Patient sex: F
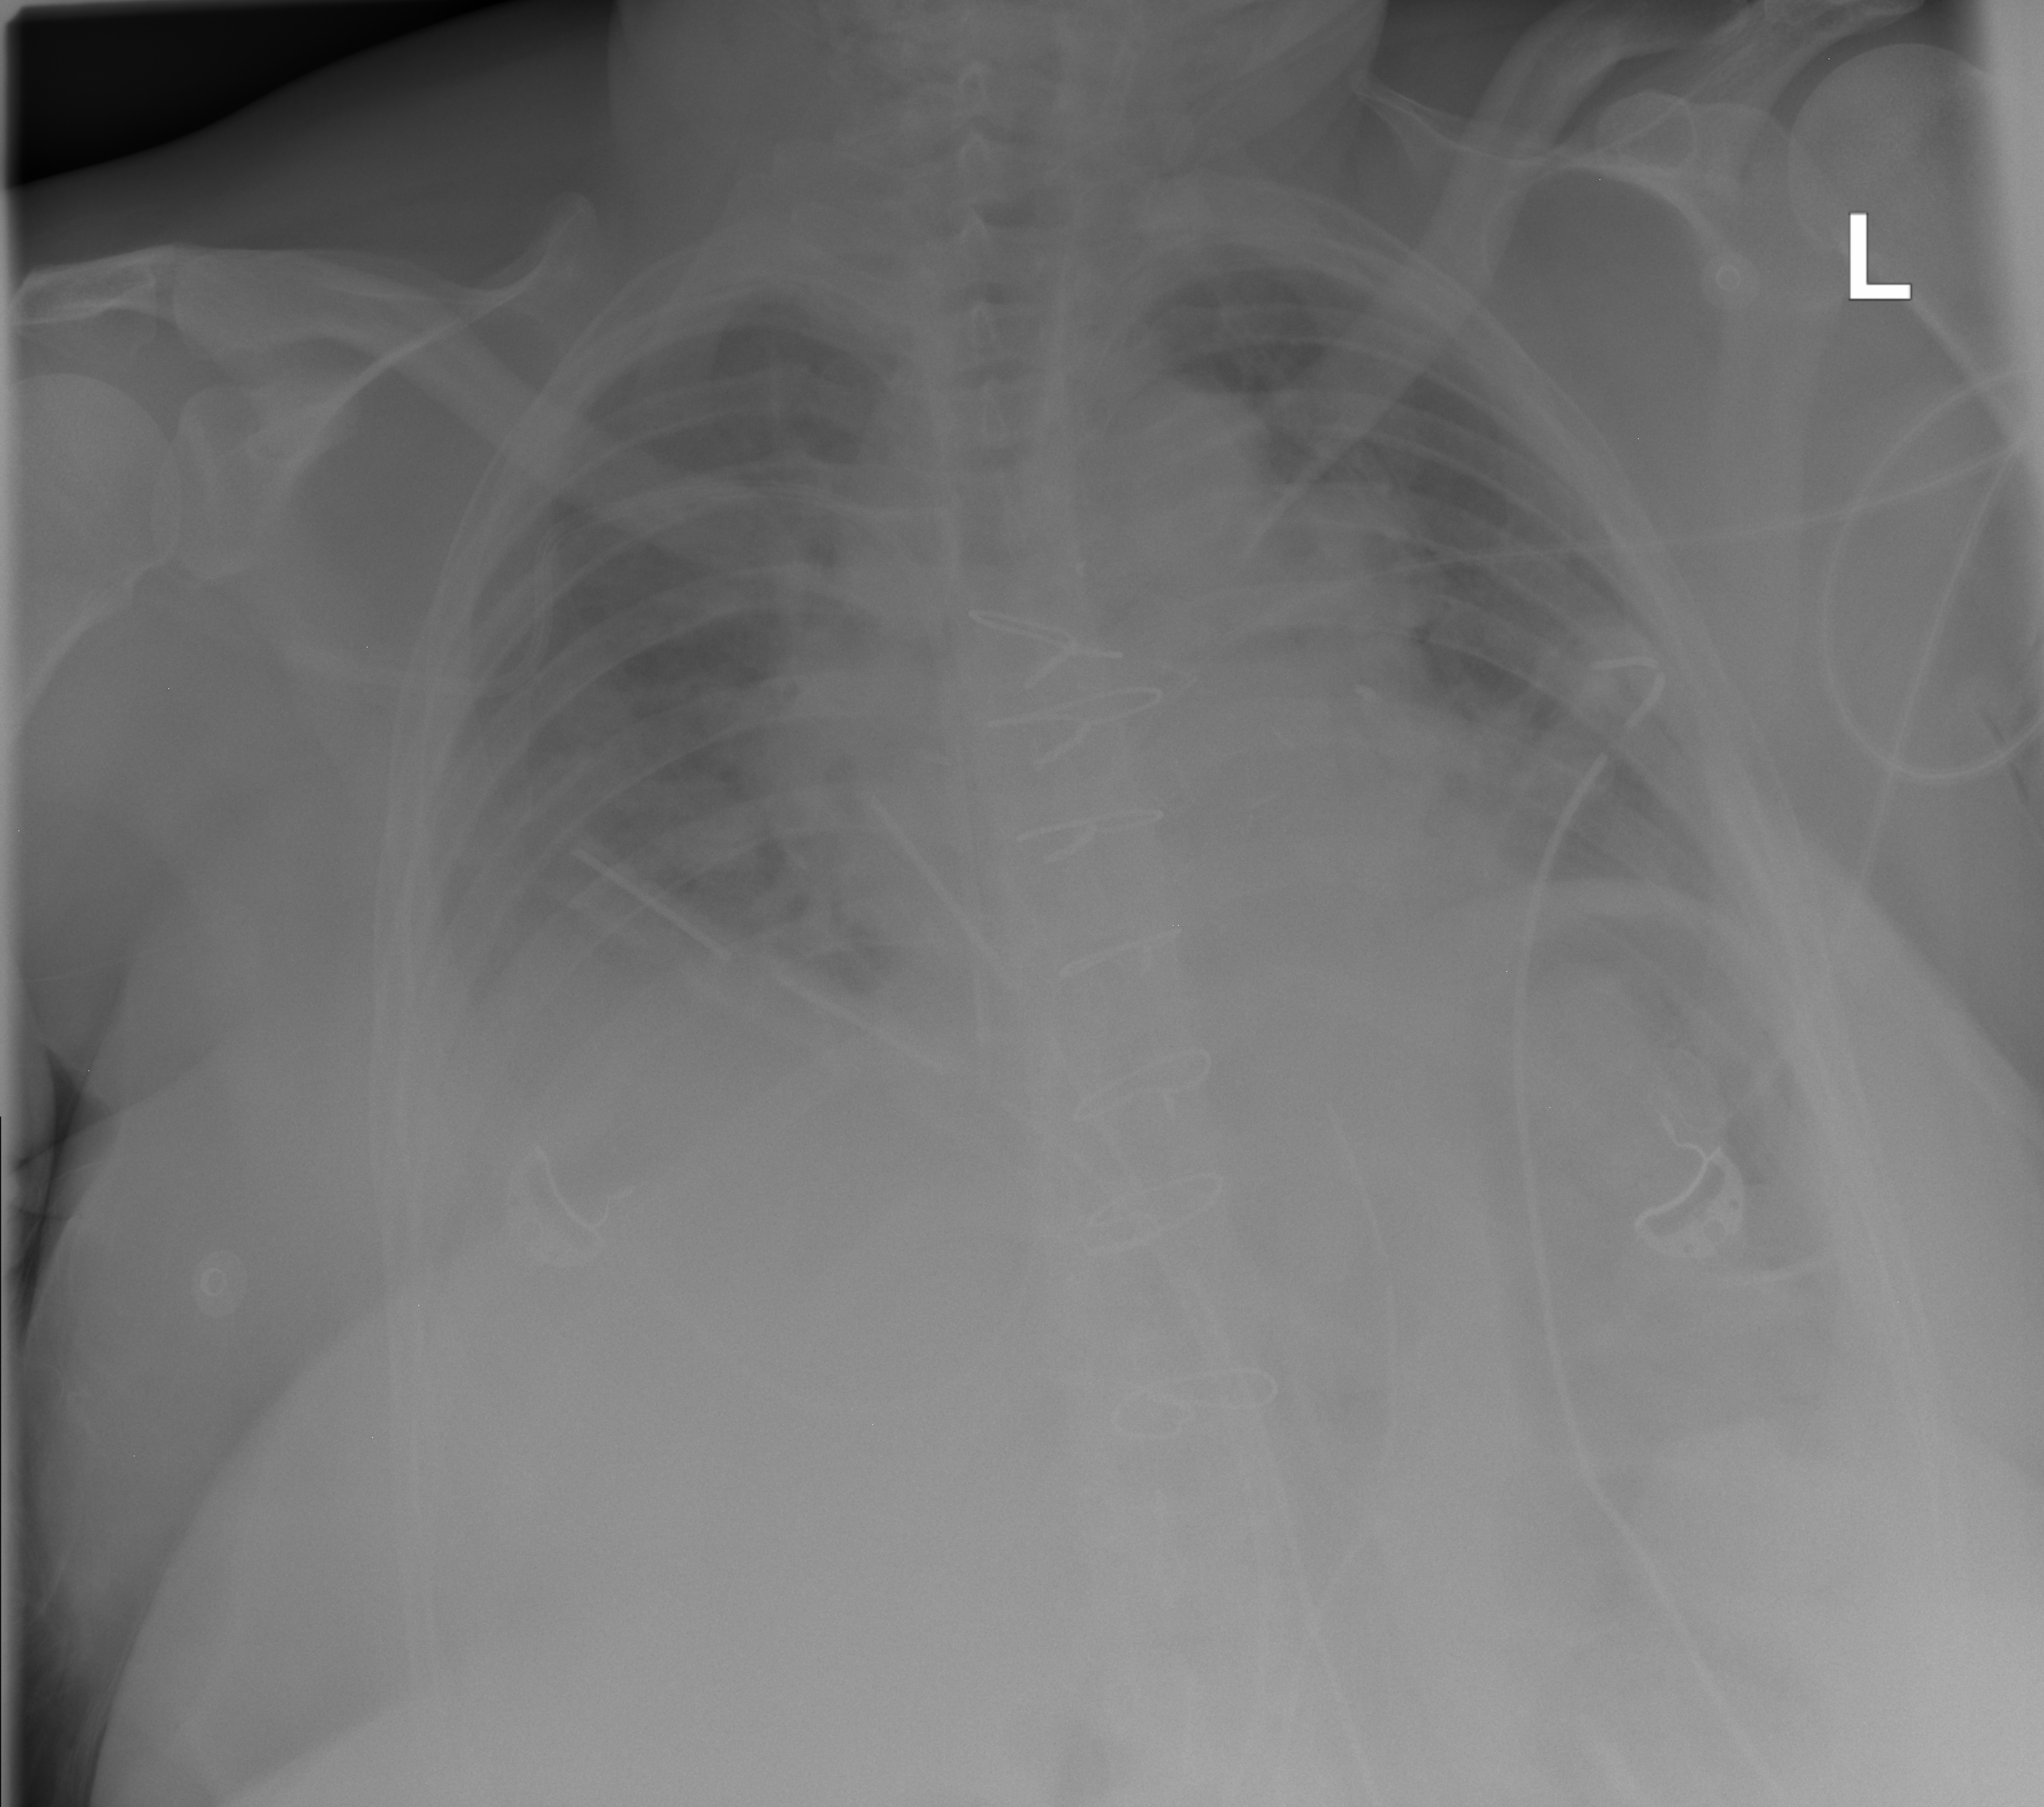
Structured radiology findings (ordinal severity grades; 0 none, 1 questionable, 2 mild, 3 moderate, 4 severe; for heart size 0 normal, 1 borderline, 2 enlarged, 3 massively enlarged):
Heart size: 2
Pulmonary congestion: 2
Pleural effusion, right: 2
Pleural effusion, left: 0
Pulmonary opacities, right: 0
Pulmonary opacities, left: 0
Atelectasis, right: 2
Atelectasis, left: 0